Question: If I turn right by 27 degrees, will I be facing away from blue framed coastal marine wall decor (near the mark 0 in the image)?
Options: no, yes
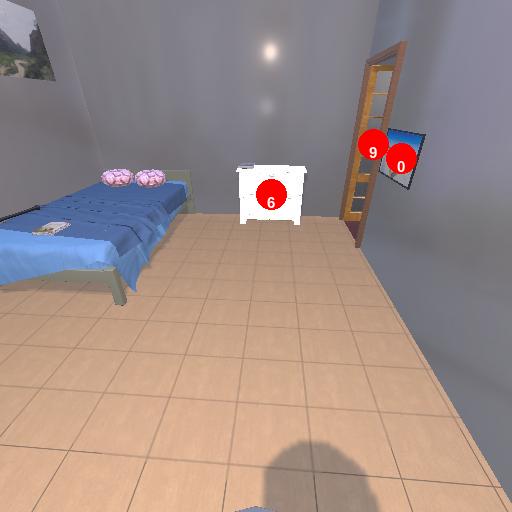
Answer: no